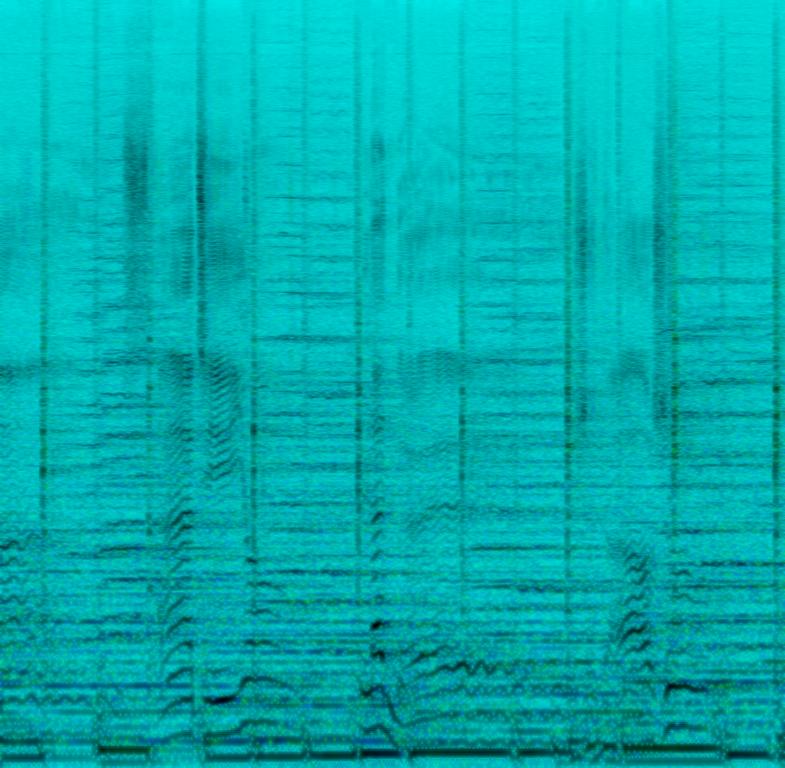
A male vocalist sings this melodic, age old Christmas carol in French in Baritone. The tempo is slow with a violin symphony, the piano accompaniment, keyboard harmony; rhythmic acoustic guitar and steady drumming . The song is mellow, sentimental, emotional, nostalgic, pleasant ,dulcet and mellifluous .